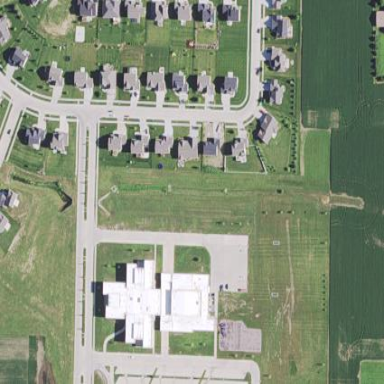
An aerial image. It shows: Elementary school.